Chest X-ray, AP view. Patient: 67 years old, sex M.
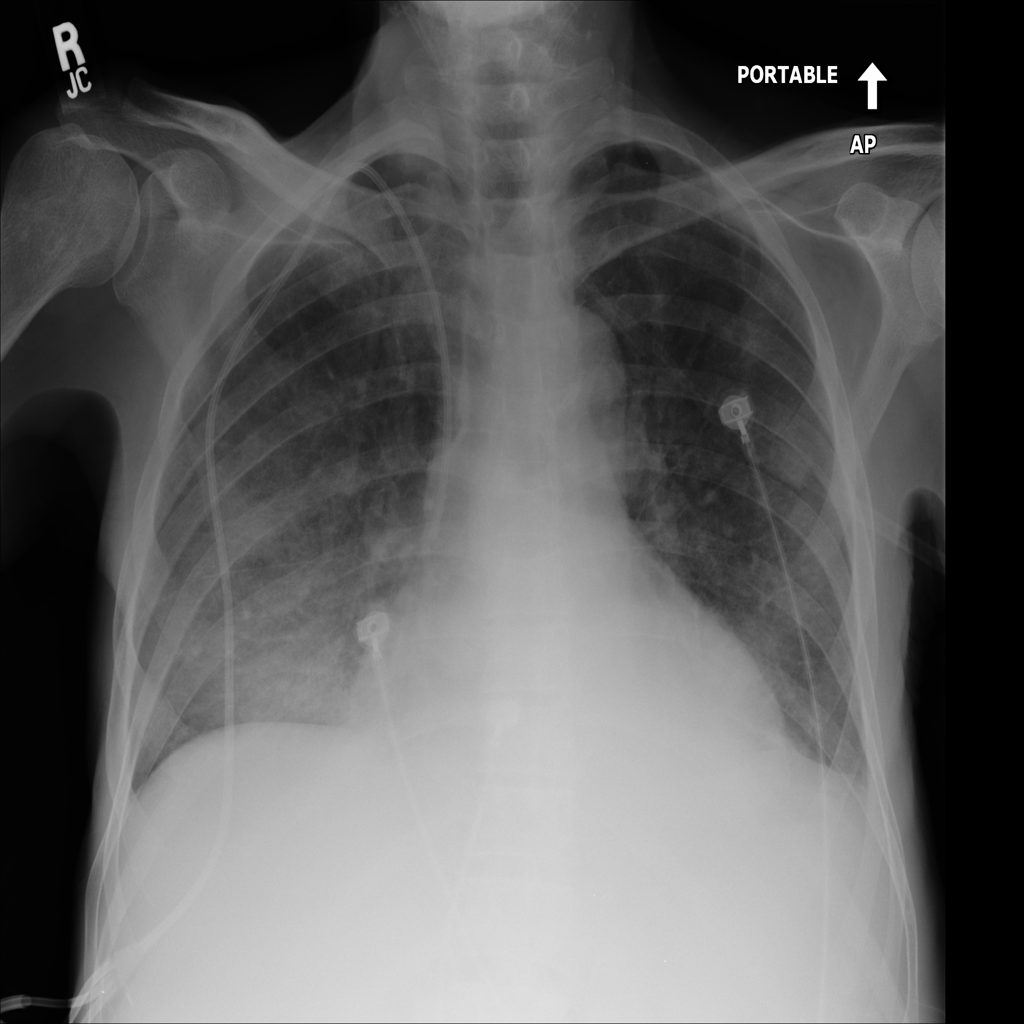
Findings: Infiltration